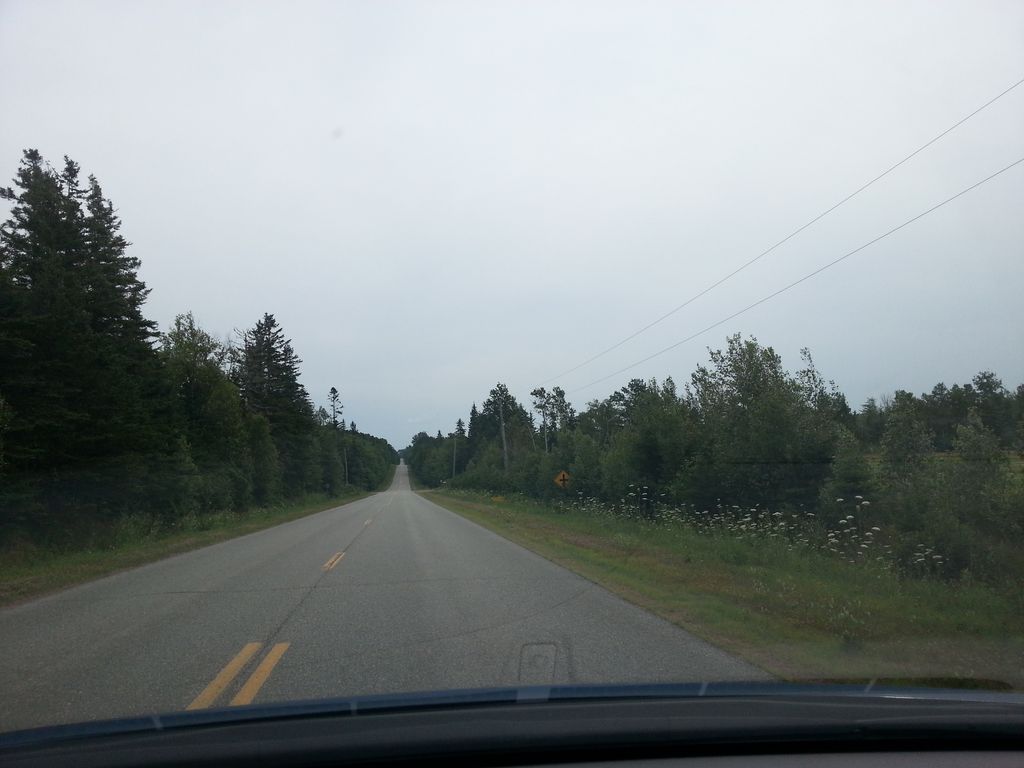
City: charlottetown